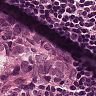
Metastatic tissue present: yes